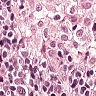
Metastatic tissue present: no